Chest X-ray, AP view. Patient: 6 years old, sex F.
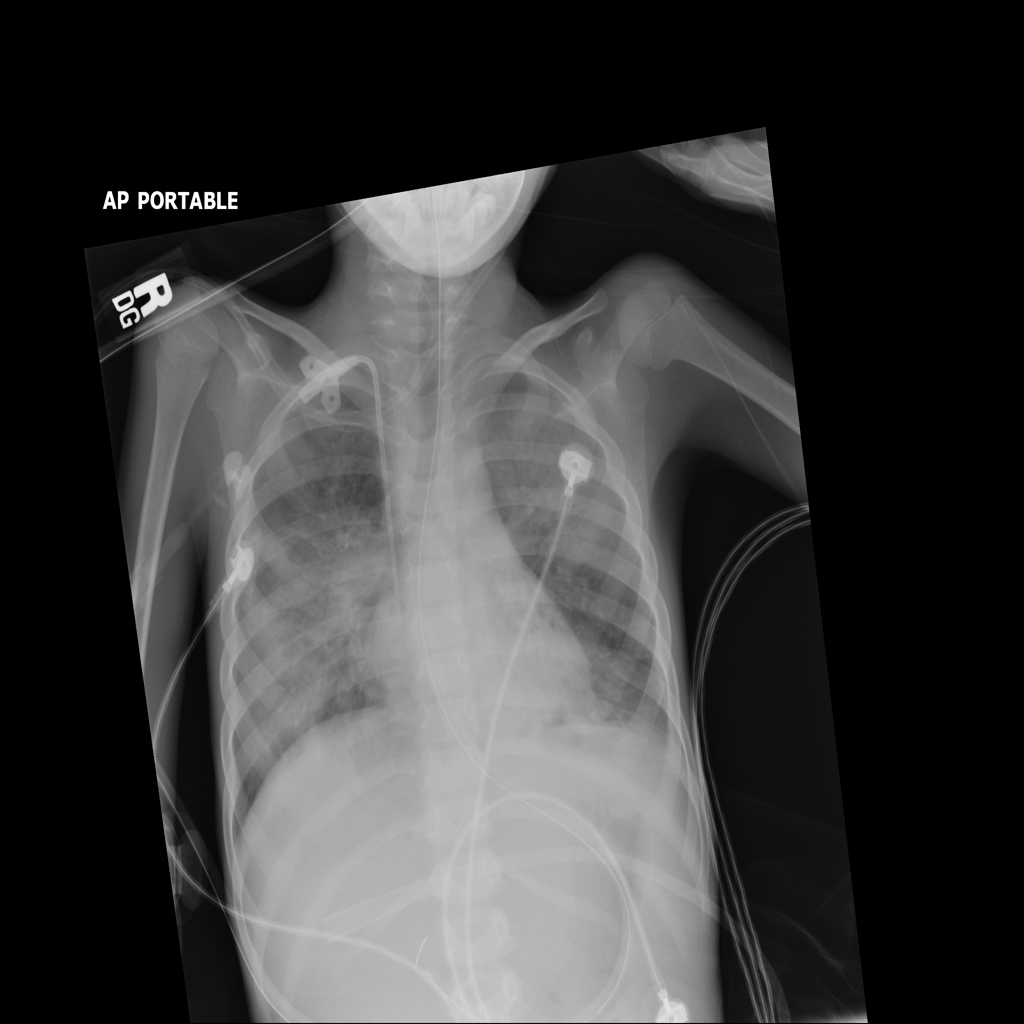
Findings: Consolidation, Pneumonia